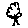
Label: tree